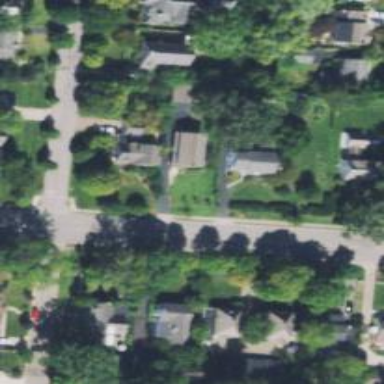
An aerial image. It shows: Residential driveway designated as service road.